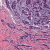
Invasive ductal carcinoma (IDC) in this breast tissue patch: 1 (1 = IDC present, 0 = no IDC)